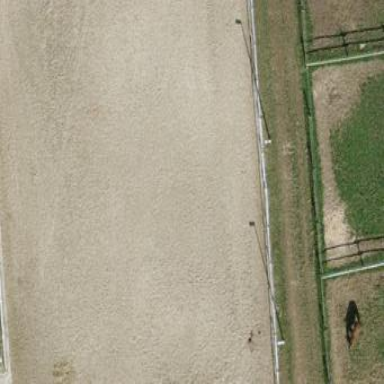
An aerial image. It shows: Equestrian sport pitch with sandy surface.